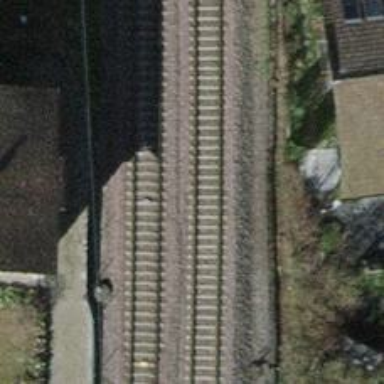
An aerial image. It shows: Single-track railway with electrified contact lines.